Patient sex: M
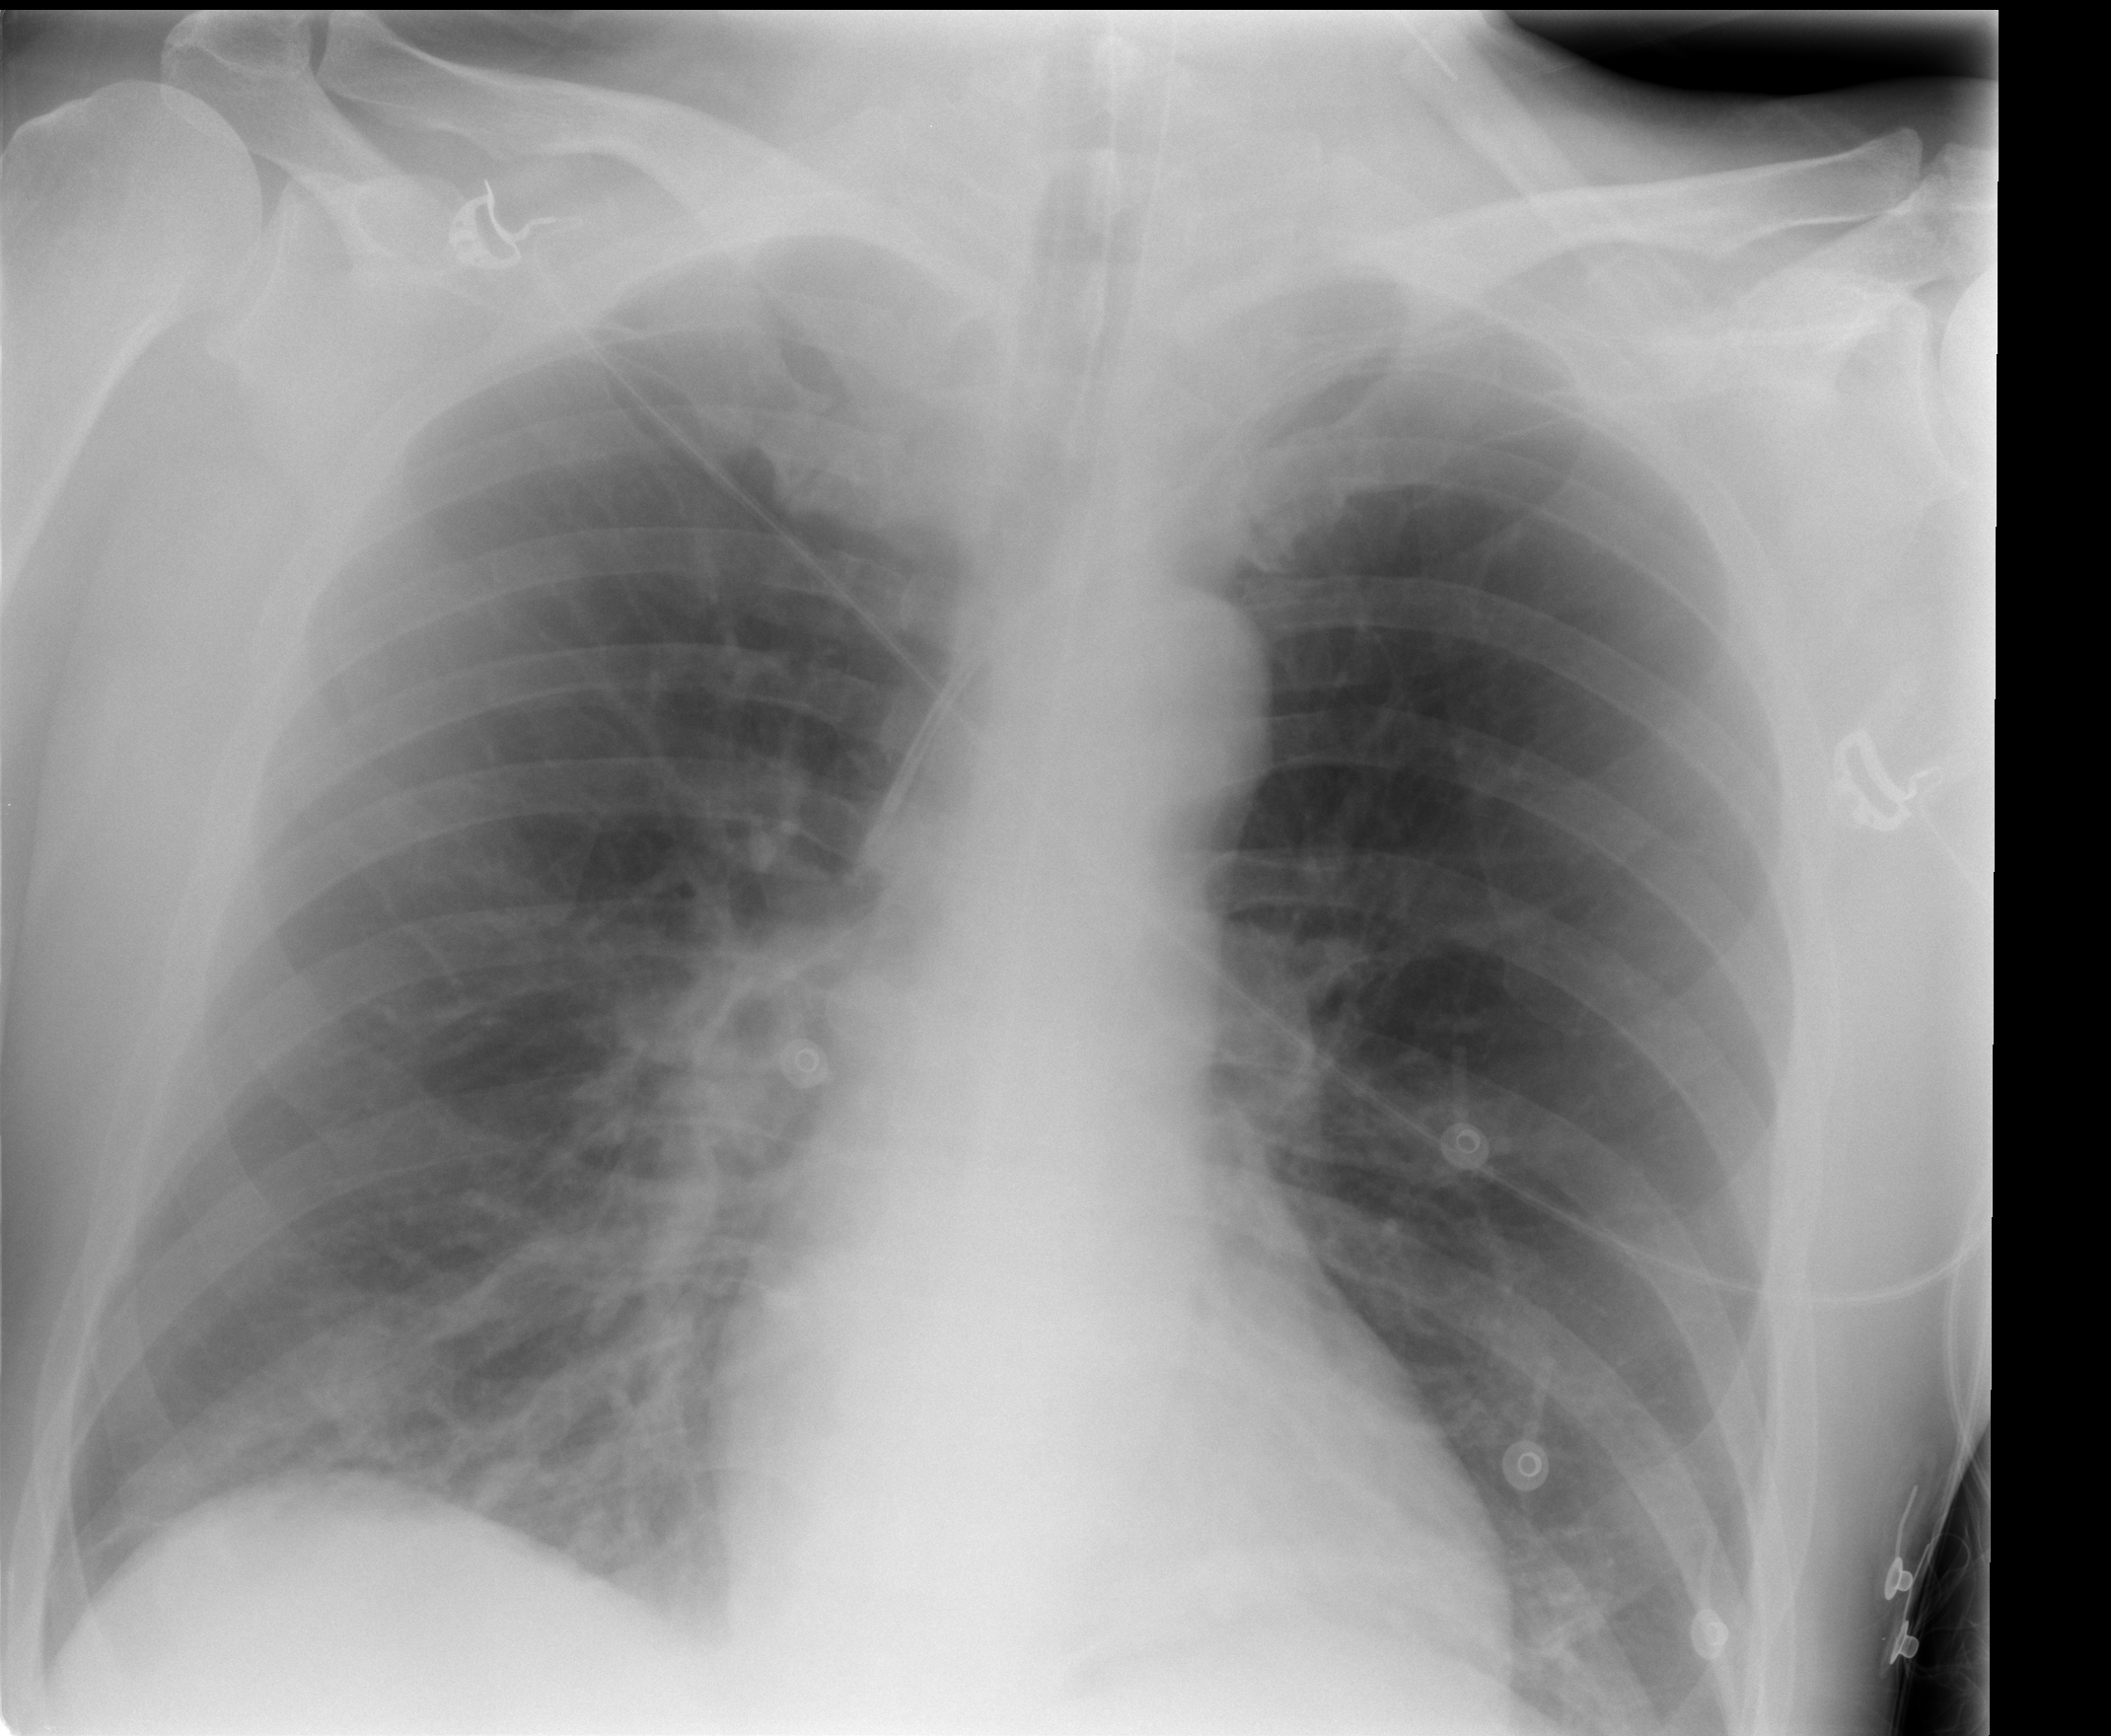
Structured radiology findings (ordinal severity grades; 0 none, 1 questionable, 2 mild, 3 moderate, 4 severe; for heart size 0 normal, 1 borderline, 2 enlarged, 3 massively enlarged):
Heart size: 0
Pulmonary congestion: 0
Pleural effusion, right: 0
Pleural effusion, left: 0
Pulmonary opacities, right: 1
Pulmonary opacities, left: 0
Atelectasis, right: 2
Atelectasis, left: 2